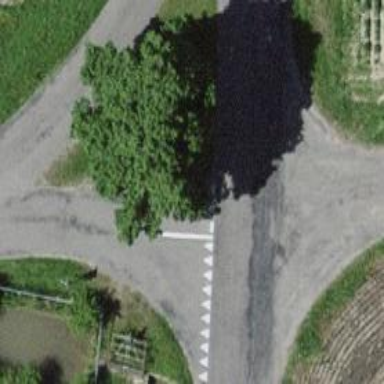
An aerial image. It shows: Road with "give way" sign.